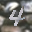
Label: 4